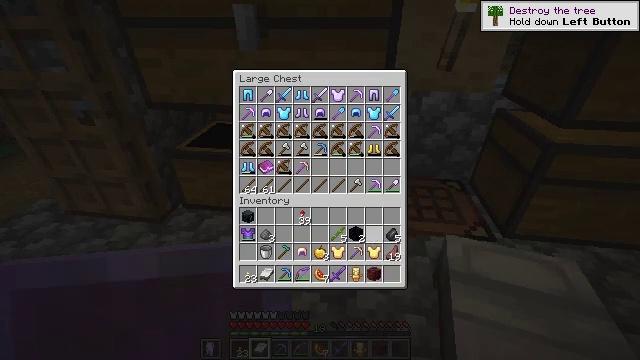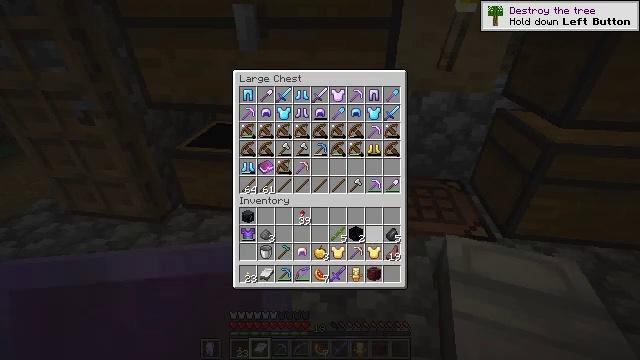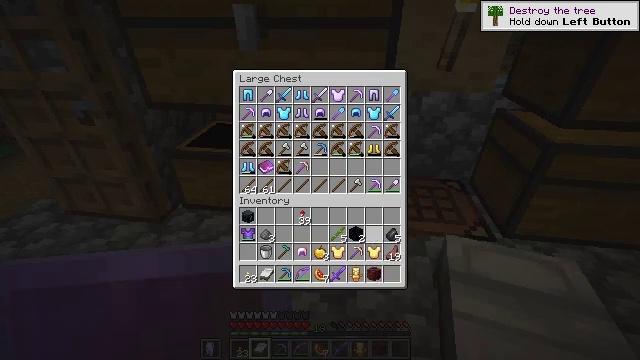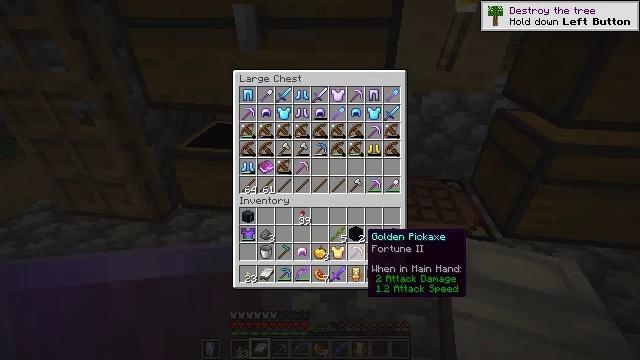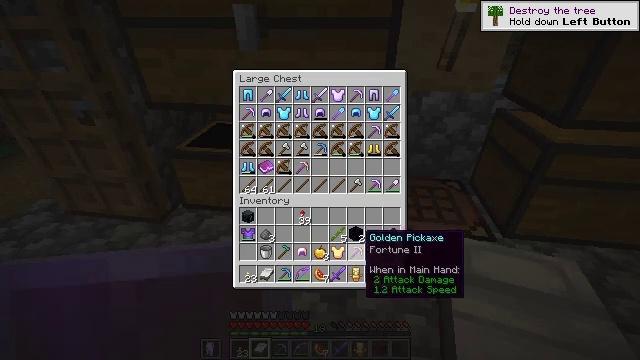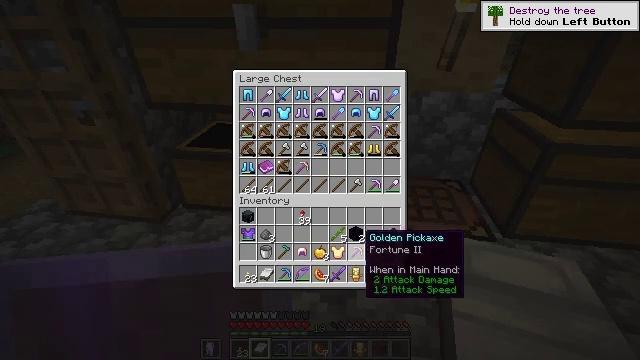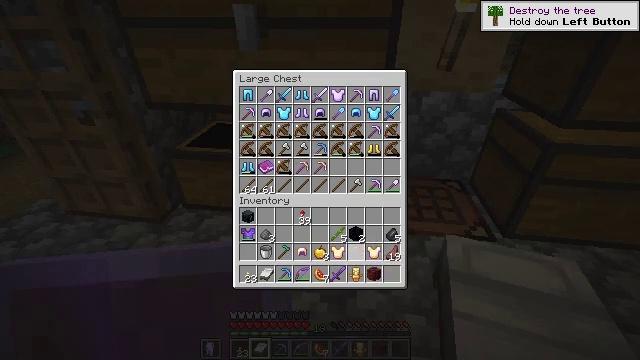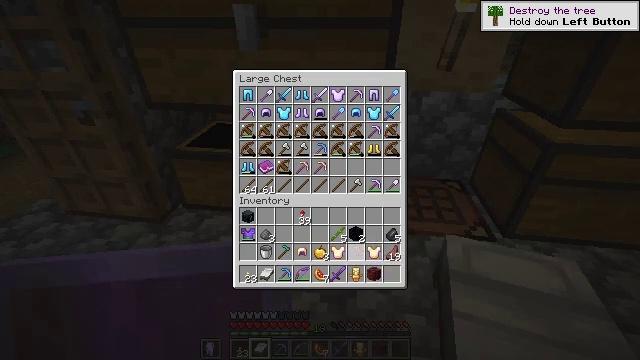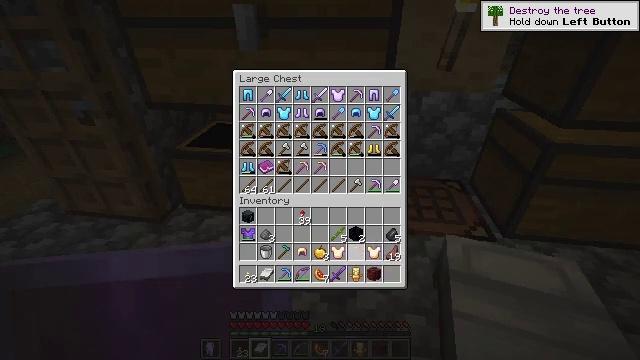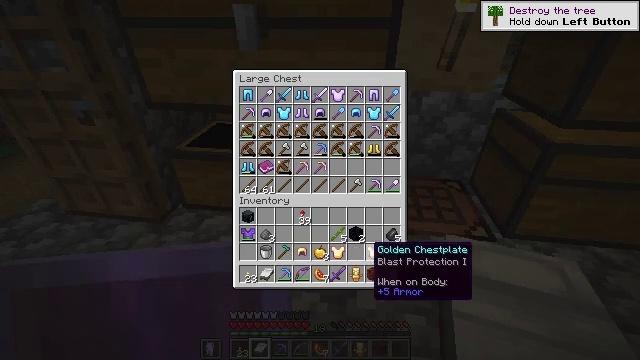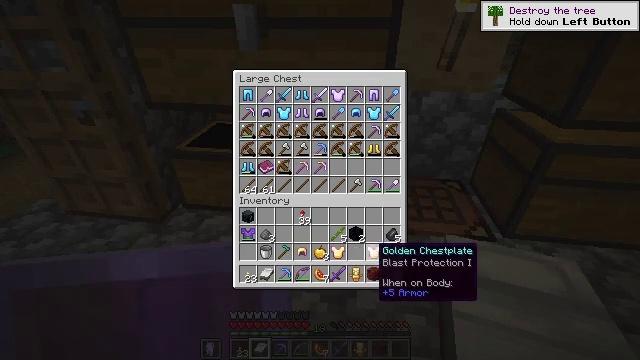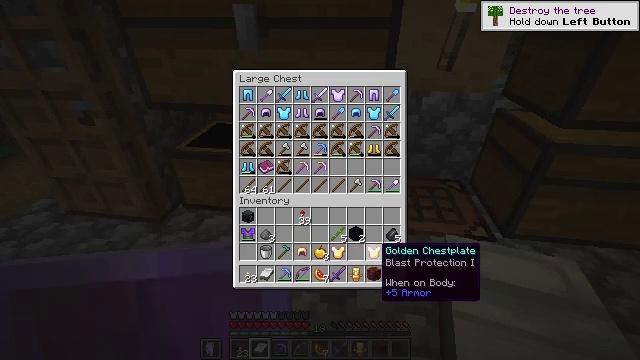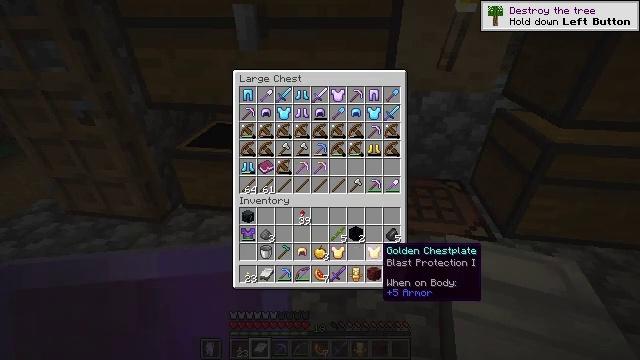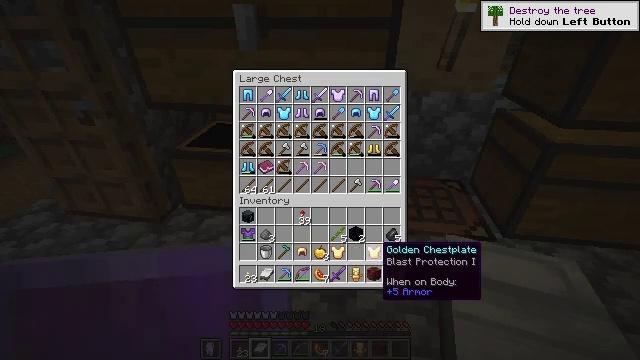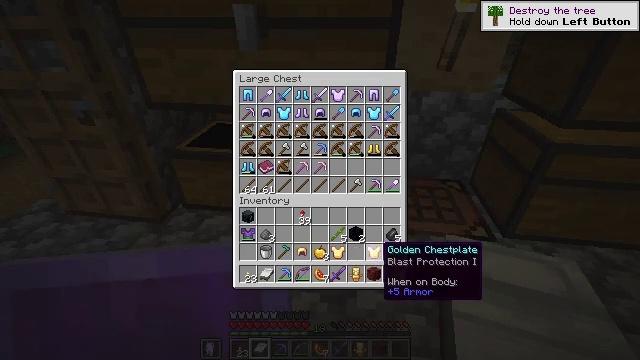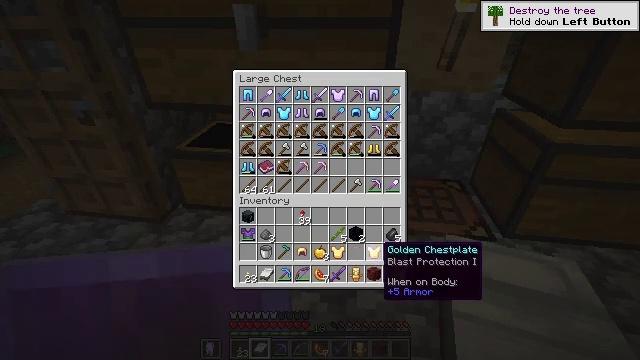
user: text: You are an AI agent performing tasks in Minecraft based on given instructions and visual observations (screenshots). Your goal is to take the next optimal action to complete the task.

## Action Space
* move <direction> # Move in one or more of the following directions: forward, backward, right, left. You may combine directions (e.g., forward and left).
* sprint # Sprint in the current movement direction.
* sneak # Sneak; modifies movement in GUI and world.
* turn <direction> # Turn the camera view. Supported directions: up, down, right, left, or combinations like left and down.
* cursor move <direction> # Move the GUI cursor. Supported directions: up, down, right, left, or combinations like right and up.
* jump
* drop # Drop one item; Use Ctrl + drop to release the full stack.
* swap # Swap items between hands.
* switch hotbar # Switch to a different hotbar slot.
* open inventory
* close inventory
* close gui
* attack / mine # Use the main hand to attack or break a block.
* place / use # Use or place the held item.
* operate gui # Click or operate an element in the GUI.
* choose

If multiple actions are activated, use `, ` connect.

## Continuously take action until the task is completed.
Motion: motion action
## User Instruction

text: Smelt a baked potato.
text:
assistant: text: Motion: sneak, choose
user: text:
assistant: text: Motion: sneak, choose
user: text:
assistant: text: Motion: sneak, cursor move left and down
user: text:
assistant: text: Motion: sneak
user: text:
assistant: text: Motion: sneak
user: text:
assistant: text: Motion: sneak, choose
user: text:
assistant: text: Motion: sneak, choose
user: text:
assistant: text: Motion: sneak
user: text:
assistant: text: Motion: sneak, cursor move right and down
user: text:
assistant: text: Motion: sneak
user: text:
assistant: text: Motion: sneak
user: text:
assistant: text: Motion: sneak
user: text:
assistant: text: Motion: sneak
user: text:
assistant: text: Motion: sneak
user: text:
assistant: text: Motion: sneak
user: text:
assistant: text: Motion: sneak
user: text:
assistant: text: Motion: sneak, cursor move left
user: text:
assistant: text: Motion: sneak, cursor move left
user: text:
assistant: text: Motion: sneak
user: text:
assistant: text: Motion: sneak
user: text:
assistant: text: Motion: sneak
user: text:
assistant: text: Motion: sneak
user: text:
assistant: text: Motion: sneak
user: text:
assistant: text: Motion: sneak
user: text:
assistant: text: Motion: sneak
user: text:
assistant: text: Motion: sneak
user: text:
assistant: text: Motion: sneak
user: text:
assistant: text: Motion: sneak, close gui
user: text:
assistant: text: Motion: turn left
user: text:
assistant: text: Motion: move forward, turn left and up